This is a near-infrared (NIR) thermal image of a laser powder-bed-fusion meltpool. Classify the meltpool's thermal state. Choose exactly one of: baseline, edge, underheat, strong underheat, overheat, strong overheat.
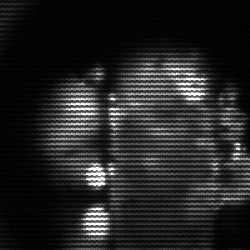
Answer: strong underheat